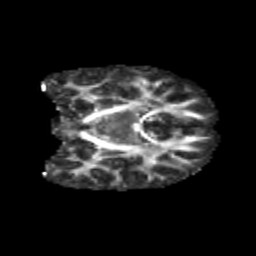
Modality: FA
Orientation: coronal
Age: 9
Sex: female
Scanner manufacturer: siemens
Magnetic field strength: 3 T
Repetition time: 3.8 s
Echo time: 0.07 s